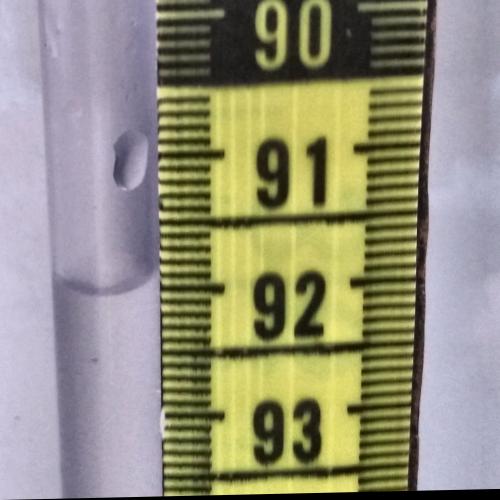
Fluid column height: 92.0 cm